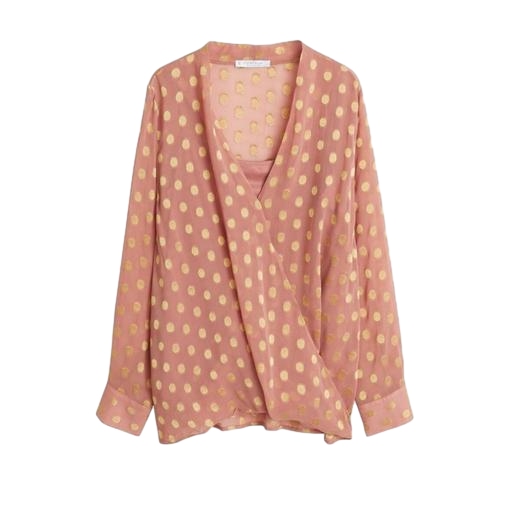
pink dot jacquard drape top, pink long-sleeve layered wrap blouse, polka-dot blouse, white background